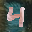
Label: 4